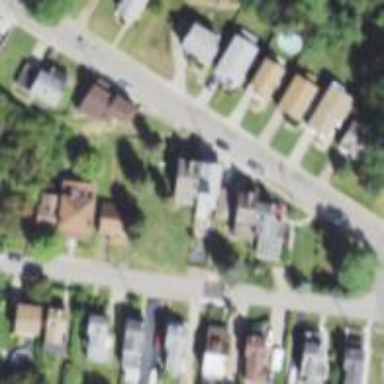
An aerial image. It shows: Alley classified as service road.